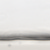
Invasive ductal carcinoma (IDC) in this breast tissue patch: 0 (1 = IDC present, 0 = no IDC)